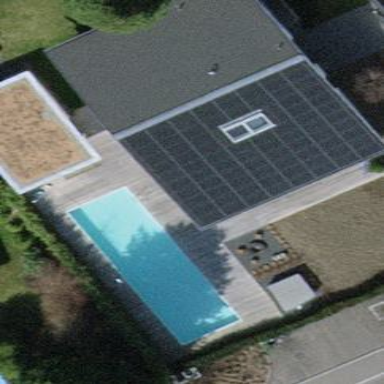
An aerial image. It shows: Swimming pool located in leisure land.